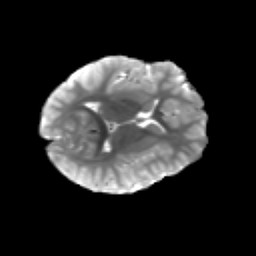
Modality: T2w
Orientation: axial
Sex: male
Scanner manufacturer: siemens
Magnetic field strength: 3 T
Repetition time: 5 s
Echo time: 0.071 s